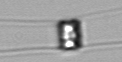
Label: Chaetoceros_similis